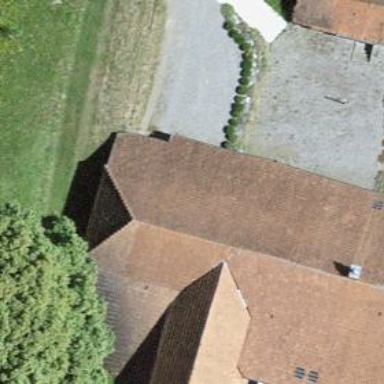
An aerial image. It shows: Farm building.